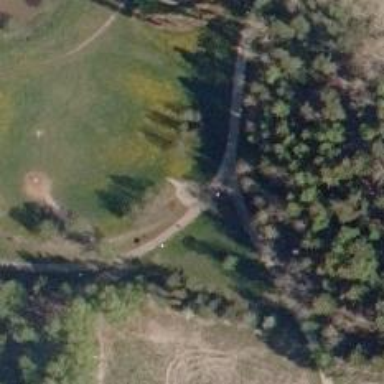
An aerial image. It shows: Disc golf tee area.